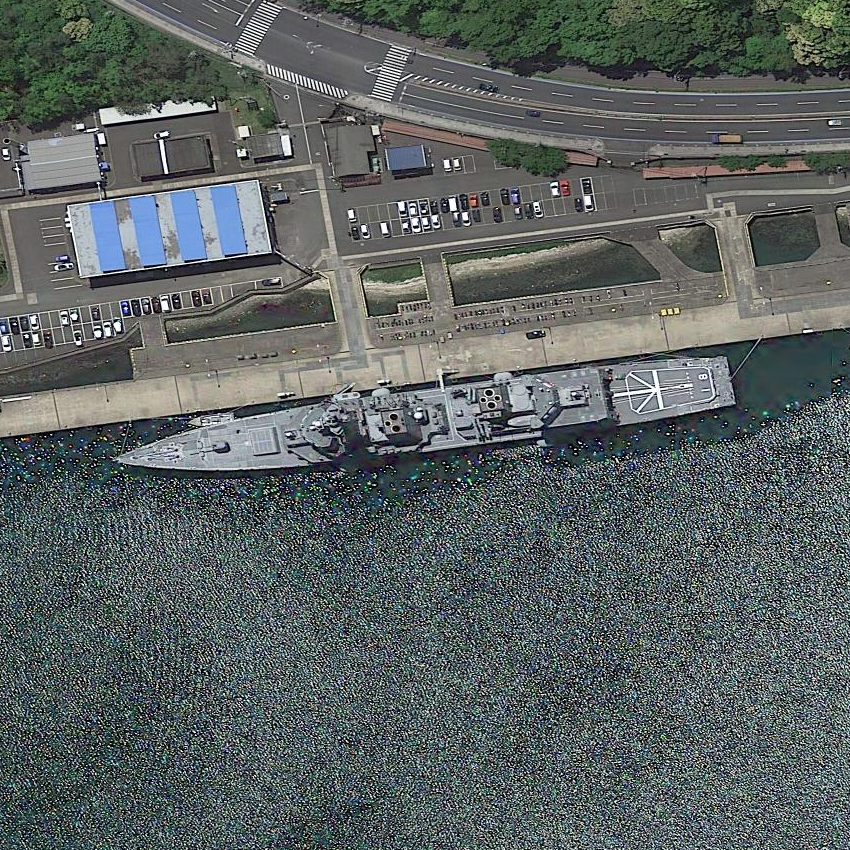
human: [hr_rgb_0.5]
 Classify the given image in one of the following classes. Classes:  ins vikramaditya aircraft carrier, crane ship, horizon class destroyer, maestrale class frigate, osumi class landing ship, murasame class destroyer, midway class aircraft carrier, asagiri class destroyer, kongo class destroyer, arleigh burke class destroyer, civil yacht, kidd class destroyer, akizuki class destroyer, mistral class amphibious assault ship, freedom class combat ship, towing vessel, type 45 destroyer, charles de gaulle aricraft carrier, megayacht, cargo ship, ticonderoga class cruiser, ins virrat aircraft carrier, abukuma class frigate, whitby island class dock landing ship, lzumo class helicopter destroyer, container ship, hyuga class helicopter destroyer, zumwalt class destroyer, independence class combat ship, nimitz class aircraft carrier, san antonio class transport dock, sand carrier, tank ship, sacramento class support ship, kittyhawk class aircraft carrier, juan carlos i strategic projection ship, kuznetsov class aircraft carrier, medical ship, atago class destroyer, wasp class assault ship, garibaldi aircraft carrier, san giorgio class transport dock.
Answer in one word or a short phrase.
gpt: Akizuki class destroyer